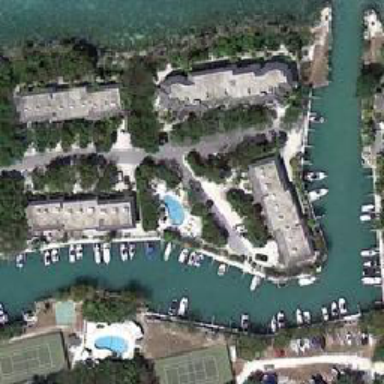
Blue green sea white ship two blue pools green trees and gray road .